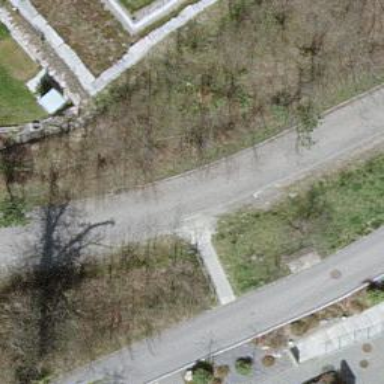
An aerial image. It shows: Set of steps on the road.